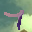
Label: 7